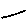
Label: line